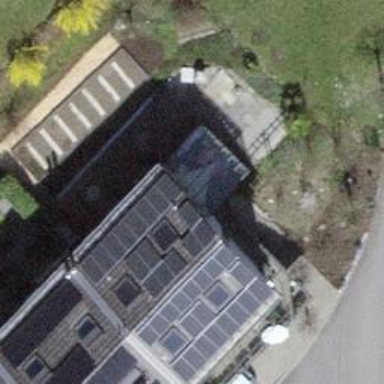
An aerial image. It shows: Solar power generator using photovoltaic method with solar photovoltaic panel types.